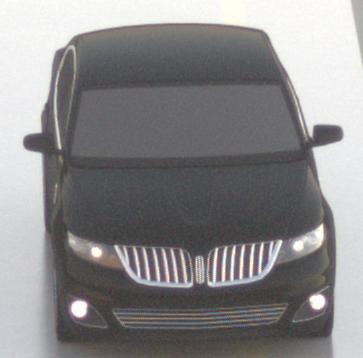
Make: Lincoln
Model: MKS
Detailed model: -
Model produced from: 2008
Model produced until: 2011
Doors: 4
Color: black
Road condition: wet road
Daytime: sunrise or sunset
Contrast: low contrast